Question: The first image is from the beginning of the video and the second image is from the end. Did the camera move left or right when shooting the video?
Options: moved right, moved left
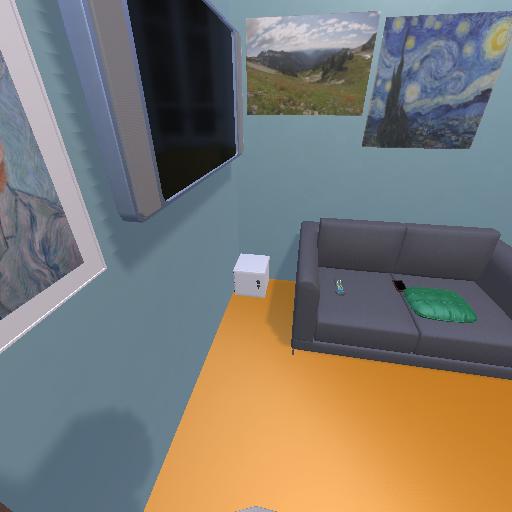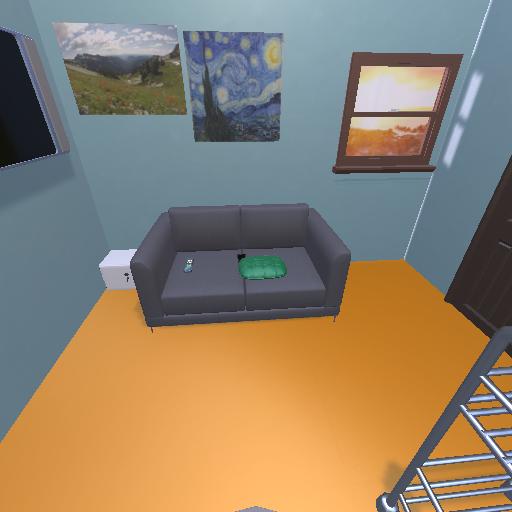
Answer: moved right